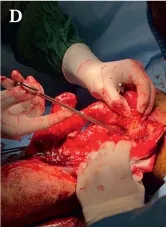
Case 4. (C-E) Dissection of the aneurysmal vein from the vessel bed.
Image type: medical_photograph (other_medical_photograph)